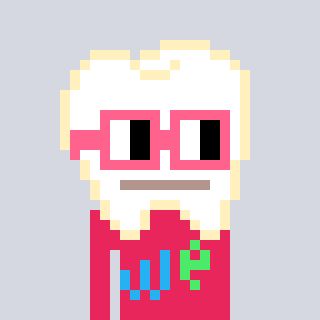
a pixel art character with square pink glasses, a tooth-shaped head and a redpinkish-colored body on a cool background